Field crop: maize
Growth stage: 1
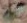
Species: datura